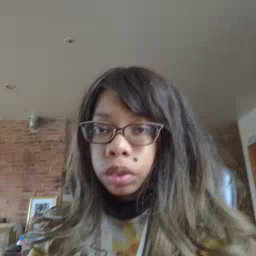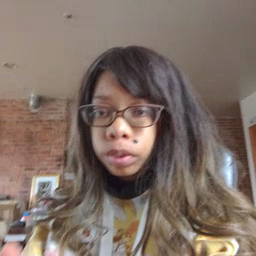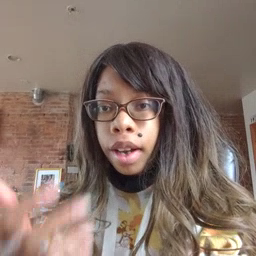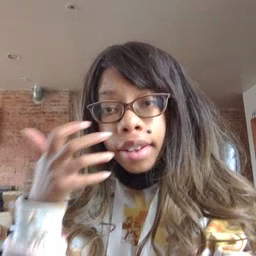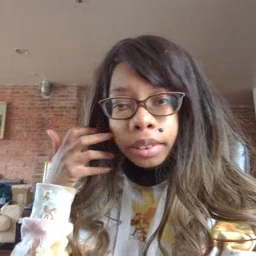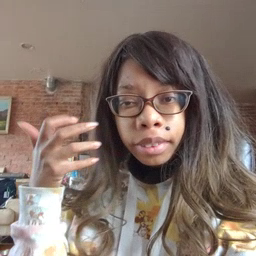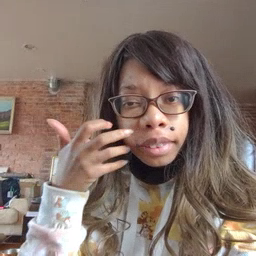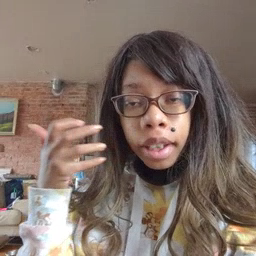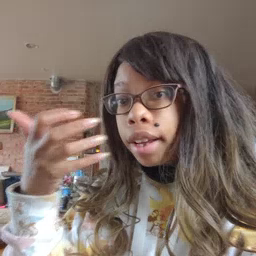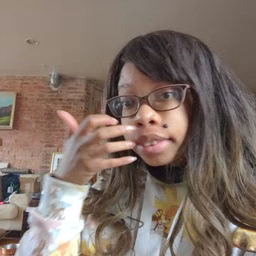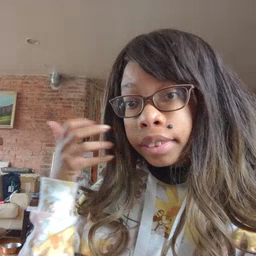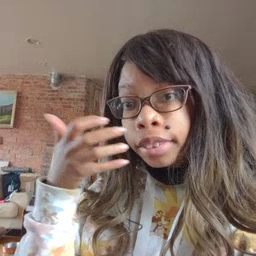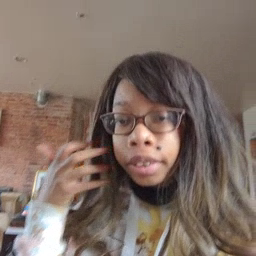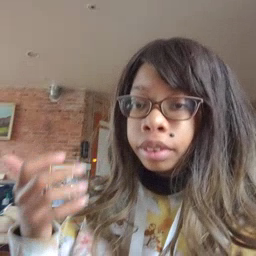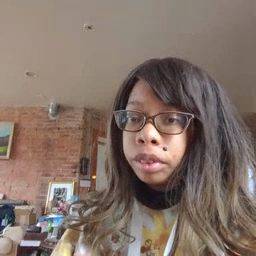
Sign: tiger